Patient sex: M
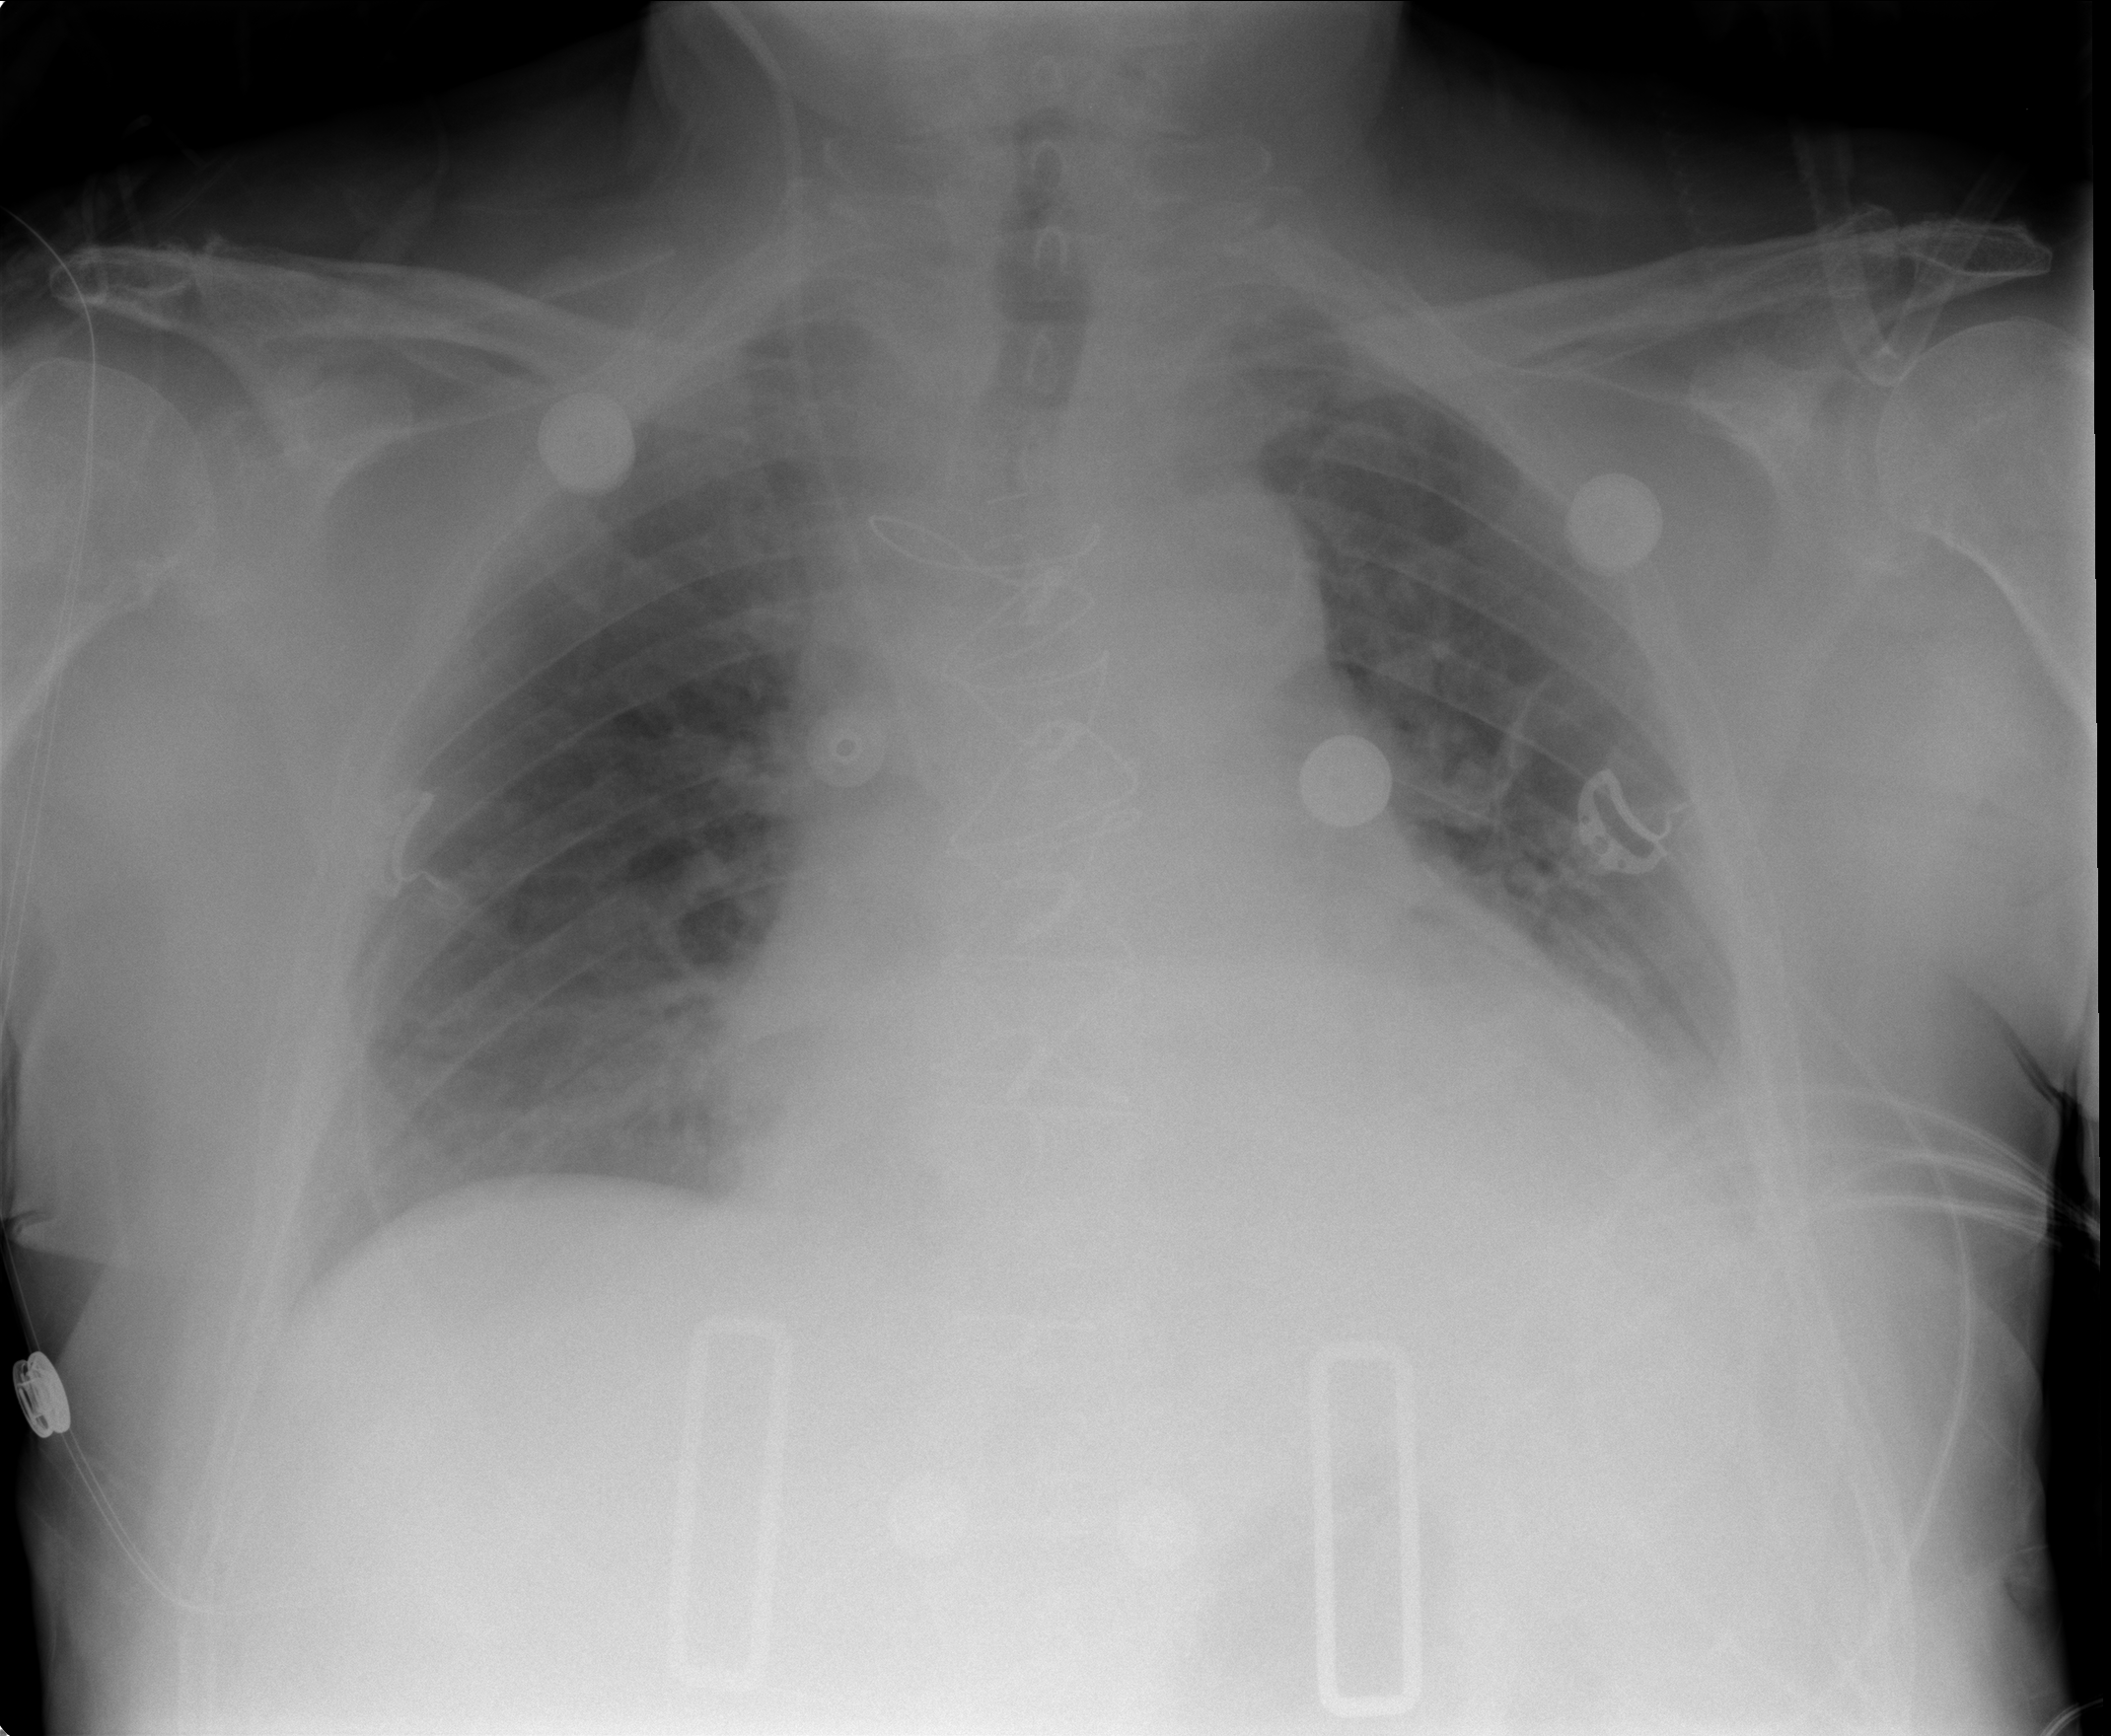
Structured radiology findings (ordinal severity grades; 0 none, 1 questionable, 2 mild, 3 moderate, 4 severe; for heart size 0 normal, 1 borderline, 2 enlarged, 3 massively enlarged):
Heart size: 2
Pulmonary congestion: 2
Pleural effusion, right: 2
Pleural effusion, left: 2
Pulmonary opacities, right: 0
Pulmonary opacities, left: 0
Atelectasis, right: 2
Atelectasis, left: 1